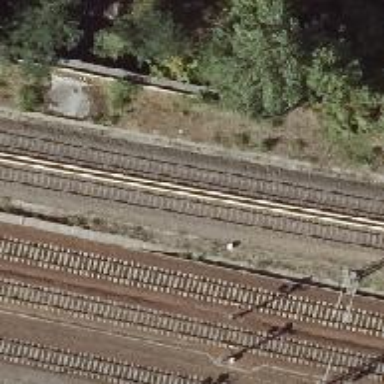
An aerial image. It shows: Bridge for electrified light rail.